Question: As part of developing a demo for a package I'm working on, I need to quantify a classic ecological food web as described below. I have checked out vegan, bipartite and sna but don't see anything that does what I need, though I could be wrong - those are big packages. Thus I'm wondering if this idea is already in package, or if someone has a clever way to compute the results. Seems like it should be a package.
A food web can be described by a matrix of interactions between species A:F, as shown in the code and diagram. In words, one would say that "A eats B which eats E" etc (very hard to see in the matrix, trivial in the diagram).
'''
species <- LETTERS[1:6]
links <- c(0, 1, 0, 0, 0, 0,
1, 0, 1, 1, 1, 0,
0, 1, 0, 0, 1, 0,
0, 1, 0, 0, 1, 1,
0, 1, 1, 1, 0, 0,
0, 0, 0, 1, 0, 0)
L <- matrix(links, nrow = 6, byrow = TRUE,
dimnames = list(species, species))
'''
I want to compute the trophic position and the trophic height of each species. Trophic position is defined as the total number of species the in the food chain below a particular species + 1. In the diagram, the trophic position of A is 6 and for D it is 3. On the other hand, trophic height is the average of the position of a species in each separate chain in which it participates. Species B is connected to 4 different chains (paths); it's height is the average of the positions considered one at at time: (3 + 3 + 3 + 2)/4 = 2.75.
Computationally, one needs to read the matrix L, then work through the different paths implied by the matrix to compute the needed values.
If this is not too obtuse, does anyone know a package that will do this, or see a way to follow the paths and compute on the various lengths/options? It "feels" like there must be some recursive/apply approach that should work, but I don't want to reinvent stuff.
Thanks in Advance

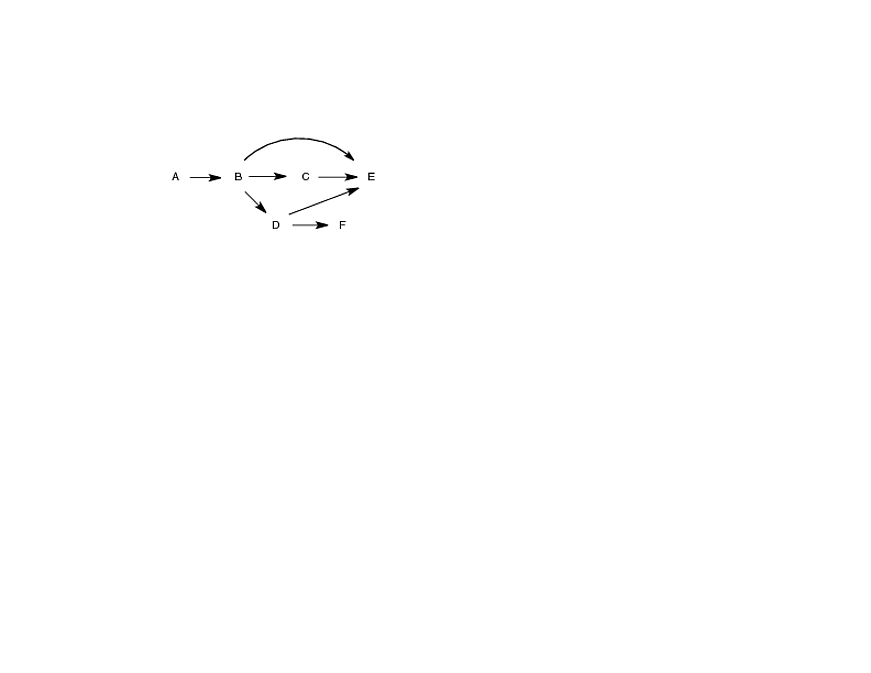
Answer: Here is one approach to calculating the trophic heights you're after.
Let's say that matrix 'L' encodes a <URL> with links FROM the species in each row TO the species in each column.
'L_(i,j)=1' indicates that spp_i eats spp_j.
Then 'L*L' expresses the number of two-step 'trophic paths' connecting each pair of species, 'L*L*L' contains the number of three step paths, and so on. Between them, the set of 'matrix powers' records all paths, of whatever length, connecting pairs of nodes.
From your description, a species' trophic height is one plus the average path length of all the paths that connect it to one of the 'leaf nodes' at the tips of the graph.
'''
## Here I've edited the matrix L to make it a DAG
species <- LETTERS[1:6]
links <-
c(0, 1, 0, 0, 0, 0,
0, 0, 1, 1, 1, 0,
0, 0, 0, 0, 1, 0,
0, 0, 0, 0, 1, 1,
0, 0, 0, 0, 0, 0,
0, 0, 0, 0, 0, 0)
L <- matrix(links, nrow = 6, byrow = TRUE,
dimnames = list(FROM=species, TO=species))
'''
This function (which uses an operator in the 'expm' package) should do what you are looking for. It could do with some more detailed commenting, but I'll add that later if I have the time.
'''
library(expm) ## provides "%^%", a matrix power operator
calcHeight <- function(MAT) {
## Find 'leaf nodes' (i.e. species that are only eaten,
## and don't eat any others)
leaves <- which(rowSums(L)==0)
## Find the maximum possible chain length (if this is a DAG)
maxHeight <- nrow(MAT) - length(leaves) - 1
## Then use it to determine which matrix powers we'll need to calculate.
index <- seq_len(maxHeight)
paths <- lapply(index, FUN=function(steps) MAT %^% steps)
pathSteps <- lapply(index, FUN=function(steps) (1 + steps) * paths[[steps]])
## Trophic height is expressed relative to leaf nodes
paths <- Reduce("+", paths)[-leaves, leaves]
pathSteps <- Reduce("+", pathSteps)[-leaves, leaves]
rowSums(pathSteps)/rowSums(paths)
}
calcHeight(L)
A B C D
3.75 2.75 2.00 2.00
'''